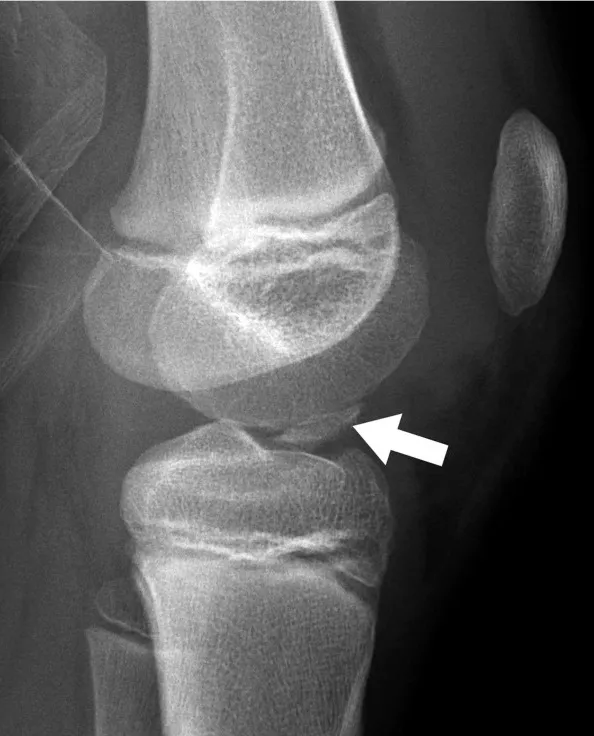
Lateral radiograph displaying the displaced tibial spine (arrow).
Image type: radiology (x_ray)